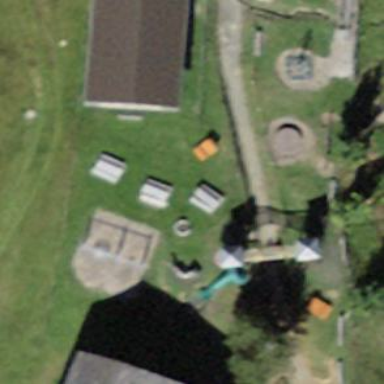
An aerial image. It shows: Playground area for leisure activities on the land.